В этой задаче мы исследуем движение бумеранга. Его точное движение описать сложно, но при определенных допущениях мы сможем понять, почему бумеранг возвращается в точку броска. Рассмотрим симметричный бумеранг крестообразной формы с однородным распределением массы. Полная масса бумеранга – $M$, длина и ширина лопастей – $R$ и $a\ll{R}$ соответственно. Толщиной бумеранга можно пренебречь по сравнению с этими величинами. Бумеранг бросают так, что его плоскость вертикальна. В результате броска бумеранг начинает вращаться с угловой скоростью $\omega$ относительно оси симметрии, перпендикулярной плоскости бумеранга. Центр масс бумеранга начинает двигаться с горизонтальной скоростью $v$, лежащей в плоскости бумеранга. Во время движения на лопасти бумеранга действует гидродинамическая сила. Эта сила перпендикулярна плоскости лопастей. Если бумеранг вращается так, как показано на рисунке, то эта сила направлена от нас. Гидродинамическая сила, действующая на малый элемент площади лопасти $\Delta{A}$ равна$$F={\gamma}v^2_{\perp}\Delta{A}{.}$$где $v_{\perp}$ – компонента скорости воздуха относительно этого элемента площади, направленная перпендикулярно краю лопасти. Постоянная $\gamma$ пропорциональна плотности воздуха (которая считается постоянной) и зависит от формы бумеранга.Возникновение данной гидродинамической силы обусловлено небольшим изгибом поверхности бумеранга, в результате чего налетающий на его поверхность воздух воздействует на поверхность в перпендикулярном ей направлении. Изгибом поверхности бумеранга в рамках данной задачи можно пренебречь. Также можно пренебречь силой тяжести и сопротивлением воздуха.
Найдите полную гидродинамическую силу $\langle F\rangle$, действующую на бумеранг, усредненную по времени за один оборот. Выразите ответ через $v$, $\omega$, $R$, $a$ и $\gamma$.
Найдите суммарный момент гидродинамических сил $\langle\vec{\tau}\rangle$, действующих на бумеранг, относительно его центра. Момент нужно усреднить по времени за один оборот. Выразите ответ через $v$, $\omega$, $R$, $a$ и $\gamma$. Укажите, как направлен усреднённый момент относительно направления вектора скорости его центра.
Чему должно быть равно отношение $v/(\omega R)$ в момент броска бумеранга, чтобы в течение последующего движения центр бумеранга двигался по горизонтальной круговой траектории? Считайте, что период вращения бумеранга $2\pi/\omega$ много меньше периода кругового движения центра масс. Это позволяет использовать найденные ранее усреднённые по периоду величины $\langle F\rangle$ и $\langle\vec{\tau}\rangle$.
Выразите радиус $r$ траектории центра масс бумеранга через $\gamma$ и параметры бумеранга.
Предположим, что мы сделали два похожих бумеранга из одинакового материала, таких, что каждый размер одного из них в два раза меньше соответствующего размера второго. Чему равно отношение радиусов $r_2/r_1$ их круговых траекторий?
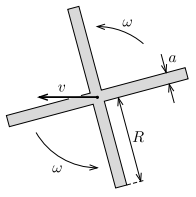
Найдите полную гидродинамическую силу $\langle F\rangle$, действующую на бумеранг, усредненную по времени за один оборот. Выразите ответ через $v$, $\omega$, $R$, $a$ и $\gamma$.
Решение: Пусть лопасть повёрнута относительно вектора скорости $\vec{v}$ центра бумеранга на угол $\varphi$ в направлении против часовой стрелки, а $x$ — расстояние от центра бумеранга до точки $P$ лопасти. Тогда для перпендикулярной краю лопасти компоненты скорости точки $P$ имеем:$$v_{\perp P}=\omega x-v\sin\varphi{.}$$Для силы $dF_\text{л}$, действующей на элемент лопасти длиной $dx$, имеем:$$dF_\text{л}=\gamma v^2_{\perp P}\Delta{A}=\gamma v^2_{\perp P}adx=\gamma (\omega x-v\sin\varphi)^2adx{.}$$Проинтегрируем полученное выражение:$$F_\text{л}=\gamma a\int\limits_{0}^R(\omega^2x^2-2\omega v\sin\varphi x+v^2\sin^2\varphi)dx=\gamma a\left(\cfrac{\omega^2R^3}{3}-\omega v\sin\varphi R^2+v^2\sin^2\varphi R\right){.}$$Поскольку угловая скорость является постоянной — усреднение по времени эквивалентно усреднению по углу $\varphi$:$$\langle F_\text{л}\rangle=\gamma a\left(\cfrac{\omega^2R^3}{3}-\omega vR^2\langle \sin\varphi\rangle+v^2R\langle \sin^2\varphi\rangle\right){.}$$Проведём соответствующие усреднения:$$\langle\sin\varphi\rangle=\cfrac{1}{2\pi}\int\limits_{0}^{2\pi}\sin\varphi d\varphi=0{.}$$$$\langle \sin^2\varphi\rangle=\cfrac{1}{2\pi}\int\limits_{0}^{2\pi}\sin^2\varphi d\varphi=\cfrac{1}{2\pi}\int\limits_{0}^{2\pi}\cfrac{1-\cos 2\varphi}{2}d\varphi=\cfrac{1}{2}{.}$$Таким образом:$$\langle F_\text{л}\rangle=\gamma aR\left(\cfrac{\omega^2R^2}{3}+\cfrac{v^2}{2}\right){.}$$Поскольку лопастей четыре и для каждой из них среднее значение силы одинаково:$$\langle F\rangle=4\langle F_\text{л}\rangle{.}$$Таким образом:
Ответ: $$\langle F\rangle=\gamma aR\left(2v^2+\cfrac{4\omega^2R^2}{3}\right){.}$$

Найдите суммарный момент гидродинамических сил $\langle\vec{\tau}\rangle$, действующих на бумеранг, относительно его центра. Момент нужно усреднить по времени за один оборот. Выразите ответ через $v$, $\omega$, $R$, $a$ и $\gamma$. Укажите, как направлен усреднённый момент относительно направления вектора скорости его центра.
Решение: Пусть $\vec{e}_r$ и $\vec{e}_\varphi$ — единичные векторы цилиндрической системы координат с началом в центре бумеранга. Тогда для элемента момента силы $d\vec{\tau}$ относительно центра бумеранга имеем:$$d\vec{\tau}_\text{л}=\bigl[\vec{r}\times d\vec{F}_\text{л}\bigr]=\bigl[\vec{e}_z\times\vec{e}_r\bigr]xdF_\text{л}=\vec{e}_\varphi xdF_\text{л}=\vec{e}_\varphi\gamma(\omega x-v\sin\varphi)^2adx\cdot x{.}$$Проинтегрируем полученное выражение:$$\vec{\tau}_\text{л}=\vec{e}_\varphi\gamma a\int\limits_{0}^R(\omega^2x^2-2\omega v\sin\varphi x+v^2\sin^2\varphi)xdx=\vec{e}_\varphi\gamma aR^2\left(\cfrac{\omega^2R^2}{4}-\cfrac{2\omega Rv\sin\varphi}{3}+\cfrac{v^2\sin^2\varphi}{2}\right){.}$$Теперь введём систему координат $xy$ таким образом, что ось $x$ направлена вдоль направления $\varphi=0$, а ось $y$ — вдоль направления $\varphi=\pi/2$. Тогда имеем:$$\tau_{\text{л}x}=-\tau_\text{л}\sin\varphi\qquad\tau_{\text{л}y}=\tau_\text{л}\cos\varphi{.}$$Проведём усреднения по времени.$$\langle\tau_{\text{л}x}\rangle=-\cfrac{\gamma aR^2}{2\pi}\int\limits_{0}^{2\pi}\left(\cfrac{\omega^2R^2}{4}-\cfrac{2\omega Rv\sin\varphi}{3}+\cfrac{v^2\sin^2\varphi}{2}\right)\sin\varphi d\varphi{.}$$Интегралы от тригонометрических функций в нечётных степенях обращаются в ноль, поскольку эти функции являются нечётными, интеграл от $\sin^2\varphi$ за период был вычислен в предыдущем пункте и равен $\pi$.Таким образом:$$\langle\tau_{\text{л}x}\rangle=\cfrac{\gamma a\omega vR^3}{3}{.}$$$$\langle\tau_{\text{л}y}\rangle=\cfrac{\gamma aR^2}{2\pi}\int\limits_{0}^{2\pi}\left(\cfrac{\omega^2R^2}{4}-\cfrac{2\omega Rv\sin\varphi}{3}+\cfrac{v^2\sin^2\varphi}{2}\right)\cos\varphi d\varphi{.}$$Поскольку $\cos\varphi d\varphi=d\sin\varphi=dt$, данное выражение можно переписать следующим образом:$$\langle\tau_{\text{л}y}\rangle=\cfrac{\gamma aR^2}{2\pi}\int\limits_{0}^{0}\left(\cfrac{\omega^2R^2}{4}-\cfrac{2\omega Rvt}{3}+\cfrac{v^2\sin^2t^2}{2}\right)dt=0{.}$$Обратим внимание, что вектор $\vec{e}_x$ направлен вдоль вектора скорости $\vec{v}$, поэтому:$$\langle\vec{\tau}_\text{л}\rangle=\cfrac{\gamma a\omega R^3\vec{v}}{3}{.}$$Средний момент сил, действующий на одну лопасть, одинаков для каждой из них, и, поскольку их $4$:$$\langle\vec{\tau}\rangle=4\langle\vec{\tau}_\text{л}\rangle{.}$$Таким образом:
Ответ: $$\langle\vec{\tau}\rangle=\cfrac{4\gamma a\omega R^3\vec{v}}{3}{.}$$

Чему должно быть равно отношение $v/(\omega R)$ в момент броска бумеранга, чтобы в течение последующего движения центр бумеранга двигался по горизонтальной круговой траектории?  Считайте, что период вращения бумеранга $2\pi/\omega$ много меньше периода кругового движения центра масс. Это позволяет использовать найденные ранее усреднённые по периоду величины $\langle F\rangle$ и $\langle\vec{\tau}\rangle$.
Решение: Сила $\vec{F}$, действующая на бумеранг, направлена перпендикулярно его плоскости, поэтому при движении по круговой траектории модуль скорости бумеранга остаётся постоянным. Значит, постоянной остаётся и угловая скорость $\vec{\Omega}$ перемещения центра бумеранга по круговой траектории.Важно отметить, что поскольку сила всегда направлена перпендикулярна плоскости бумеранга, его плоскость также должна вращаться с постоянной угловой скоростью $\vec{\Omega}$. Определим модуль угловой скорости $\Omega$:$$M\langle\dot{\vec{v}}\rangle=\langle\vec{F}\rangle\Rightarrow M\Omega v=\langle F\rangle=\gamma aR\left(2v^2+\cfrac{4\omega^2R^2}{3}\right)\Rightarrow \Omega=\cfrac{\gamma aR}{Mv}\left(2v^2+\cfrac{4\omega^2R^2}{3}\right){.}$$Поскольку средний момент сил $\langle\vec{\tau}\rangle$ направлен вдоль скорости центра бумеранга, а угловая скорость вращения плоскости бумеранга должна оставаться постоянной и равной $\vec{\Omega}$ — момент сил $\vec{\tau}$ перпендикулярен моменту импульса $\vec{L}$ бумеранга относительно его центра, который вращается под действием данного момента сил с той же угловой скоростью $\vec{\Omega}$.Таким образом, закон изменения момента импульса относительно центра бумеранга выглядит следующим образом:$$\langle\vec{\tau}\rangle=\langle\dot{\vec{L}}\rangle=\bigl[\vec{\Omega}\times\vec{L}\bigr]=\Omega L_z\vec{e}_v=I_z\omega\Omega\vec{e}_v{,}$$или же:$$\Omega=\cfrac{\langle\tau\rangle}{I_z\omega}{.}$$Момент инерции бумеранга относительно оси $z$ равен $I_z=MR^2/3$, поскольку бумеранг образован четырьмя стержнями длиной $R$ с общей точкой в центре бумеранга, откуда:$$\Omega=\cfrac{4\gamma avR}{M}{.}$$Приравнивая выражения для $\Omega$, получим:$$4v^2=2v^2+\cfrac{4\omega^2R^2}{3}{,}$$откуда:
Ответ: $$\cfrac{v}{\omega R}=\sqrt{\cfrac{2}{3}}{.}$$

Выразите радиус $r$ траектории центра масс бумеранга через $\gamma$ и параметры бумеранга.
Решение: Для радиуса круговой траектории $r$ имеем:$$r=\cfrac{v}{\Omega}{,}$$Используя выражение для $\Omega$, полученное из уравнения динамики вращательного движения, находим:
Ответ: $$r=\cfrac{M}{4\gamma aR}{.}$$

Предположим, что мы сделали два похожих бумеранга из одинакового материала, таких, что каждый размер одного из них в два раза меньше соответствующего размера второго. Чему равно отношение радиусов $r_2/r_1$ их круговых траекторий?
Решение: Для отношения радиусов $r_2/r_1$ имеем:$$\cfrac{r_2}{r_1}=\cfrac{M_2}{M_1}\cfrac{a_1R_1}{a_2R_2}{.}$$Поскольку $M\sim R^3$ и $a\sim R$, имеем:$$\cfrac{r_2}{r_1}=\cfrac{R_2}{R_1}{,}$$или же
Ответ: $$\cfrac{r_2}{r_1}=\cfrac{1}{2}$$
Темы:
T, Механика, Динамика, 2018, Сборы XY, X, Вращательное движение, Момент импульса, Динамика твердого тела